Question: I am totally new to python. I have made a broken bar chart as a subplot.

The loads are color coded based on the magnitude of power. Presently, the apha values are provided manually but I can set ranges, say for 0-50, alpha=0.2. Now I want to add a colorbar on the right side. What is the best approach to go ahead? Any help is most welcomed. Please note that this graph is a subplot. Here's my code:
'''
import matplotlib.pyplot as plt
import matplotlib.colors as mcolors
from matplotlib.figure import Figure
import matplotlib.cm
from pylab import *
import numpy as np
#code for the previous subplots
ax3.set_title('Load Profile')
ax3.patch.set_facecolor('silver')
barHeight = 3
ticklist = []
def drawLoadDuration(period, starty, opacity):
ax3.broken_barh((period), (starty, barHeight), alpha=opacity, facecolors='#330033', lw=0)
ticklist.append(starty+barHeight/2.0)
return 0
drawLoadDuration([(0, 5), (13, 4), (19, 3), (23, 1)], 3, 0.5) #Fan
drawLoadDuration([(19, 1)], 9, 0.65) #Tube Light
drawLoadDuration([(19, 5)], 15, 0.35) #Bulb
drawLoadDuration([(7, 2), (16, 1)], 21, 0.28) #Charger
drawLoadDuration([(15, 0.5), (20, 1)], 27, 0.7) #Television
drawLoadDuration([(9, 1), (17, 1)], 33, 1) #Pump
drawLoadDuration([(2,4)], 39, 0.8) #Scooter
ax3.set_ylim(0, 45)
ax3.set_xlim(0, 24)
ax3.set_xlabel('Time (Hours)')
ax3.set_yticks(ticklist)
ax3.set_xticks([0.5, 1, 1.5, 2, 2.5, 3, 3.5, 4, 4.5, 5, 5.5, 6, 6.5, 7, 7.5, 8, 8.5, 9, 9.5, 10, 10.5, 11, 11.5, 12, 12.5, 13, 13.5, 14, 14.5, 15, 15.5, 16, 16.5, 17, 17.5, 18, 18.5, 19, 19.5, 20, 20.5, 21, 21.5, 22, 22.5, 23, 23.5, 24])
ax3.set_xticklabels(['', '1am', '', '2am', '', '3am', '', '4am', '', '5am', '', '6am', '', '7am', '', '8am', '', '9am', '', '10am', '', '11am', '', '12pm', '', '1pm', '', '2pm', '', '3pm', '', '4pm', '', '5pm', '', '6pm', '', '7pm', '', '8pm', '', '9pm', '', '10pm', '', '11pm', '', '12am'], fontsize='9')
ax3.tick_params('x', colors='MidnightBlue')
ax3.set_yticklabels(['Fan', 'Tube light', 'Bulb', 'Cellphone Charger', 'Television', 'Pump', 'Scooter'])
ax3.grid(True)
f.subplots_adjust(hspace=0.24, right=0.93, left=0.11)
plt.setp([a.get_xticklabels() for a in f.axes[:-1]], visible=False)
'''
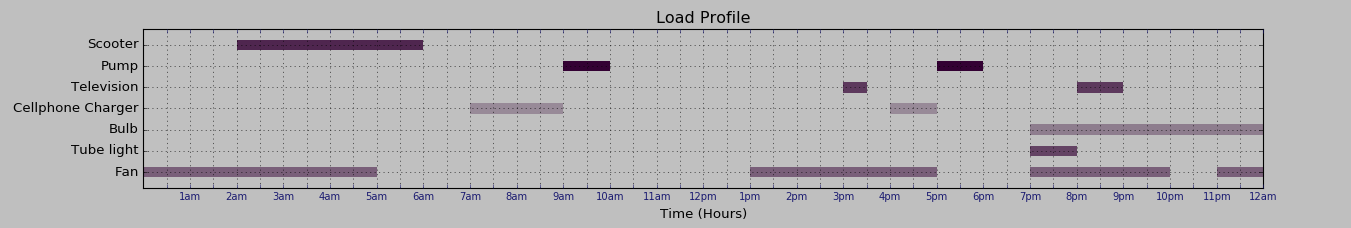
Answer: You might use the concept of a colormap. A colormap maps values between 0. and 1. to a color. So instead of using a fixed color and adjusting the opacity as a function of the input value, you might obtain a color for the bar according to the colormap.
The advantage is that you can later use exactly this colormap to create a colorbar.
'''
import matplotlib.pyplot as plt
import matplotlib.cm
import numpy as np
fig, ax3 = plt.subplots(figsize=(8,4))
ax3.set_title('Load Profile')
ax3.patch.set_facecolor('silver')
# use a colormap
cmap = plt.cm.Blues
barHeight = 3
ticklist = []
def drawLoadDuration(period, starty, opacity):
# facecolor according to colormap
ax3.broken_barh((period), (starty, barHeight), facecolors=cmap(opacity),
lw=0, zorder=2)
ticklist.append(starty+barHeight/2.0)
drawLoadDuration([(0, 5), (13, 4), (19, 3), (23, 1)], 3, 0.5) #Fan
drawLoadDuration([(19, 1)], 9, 0.65) #Tube Light
drawLoadDuration([(19, 5)], 15, 0.35) #Bulb
drawLoadDuration([(7, 2), (16, 1)], 21, 0.28) #Charger
drawLoadDuration([(15, 0.5), (20, 1)], 27, 0.7) #Television
drawLoadDuration([(9, 1), (17, 1)], 33, 1) #Pump
drawLoadDuration([(2,4)], 39, 0.8) #Scooter
ax3.set_ylim(0, 45)
ax3.set_xlim(0, 24)
ax3.set_xlabel('Time (Hours)')
ax3.set_yticks(ticklist)
xticklist = np.linspace(0.5, 24, 48)
ax3.set_xticks(xticklist)
ax3.set_xticklabels(["{}{}m".format(int(h%12+12*(h%12==0)),
{0:"p",1:"a"}[(h%24)<12]) if ((h*10)%10)==0 else "" for h in xticklist], fontsize='9', rotation=90)
ax3.tick_params('x', colors=cmap(1.))
ax3.set_yticklabels(['Fan', 'Tube light', 'Bulb', 'Cellphone Charger',
'Television', 'Pump', 'Scooter'])
ax3.grid(True)
# create a scalarmappable from the colormap
sm = matplotlib.cm.ScalarMappable(cmap=cmap)
sm.set_array([])
# and use this scalarmappable to create a colorbar
fig.colorbar(sm, ax=ax3,label="load")
fig.subplots_adjust(hspace=0.24, right=0.93, left=0.2, bottom=0.2)
plt.show()
'''
<URL>